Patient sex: F
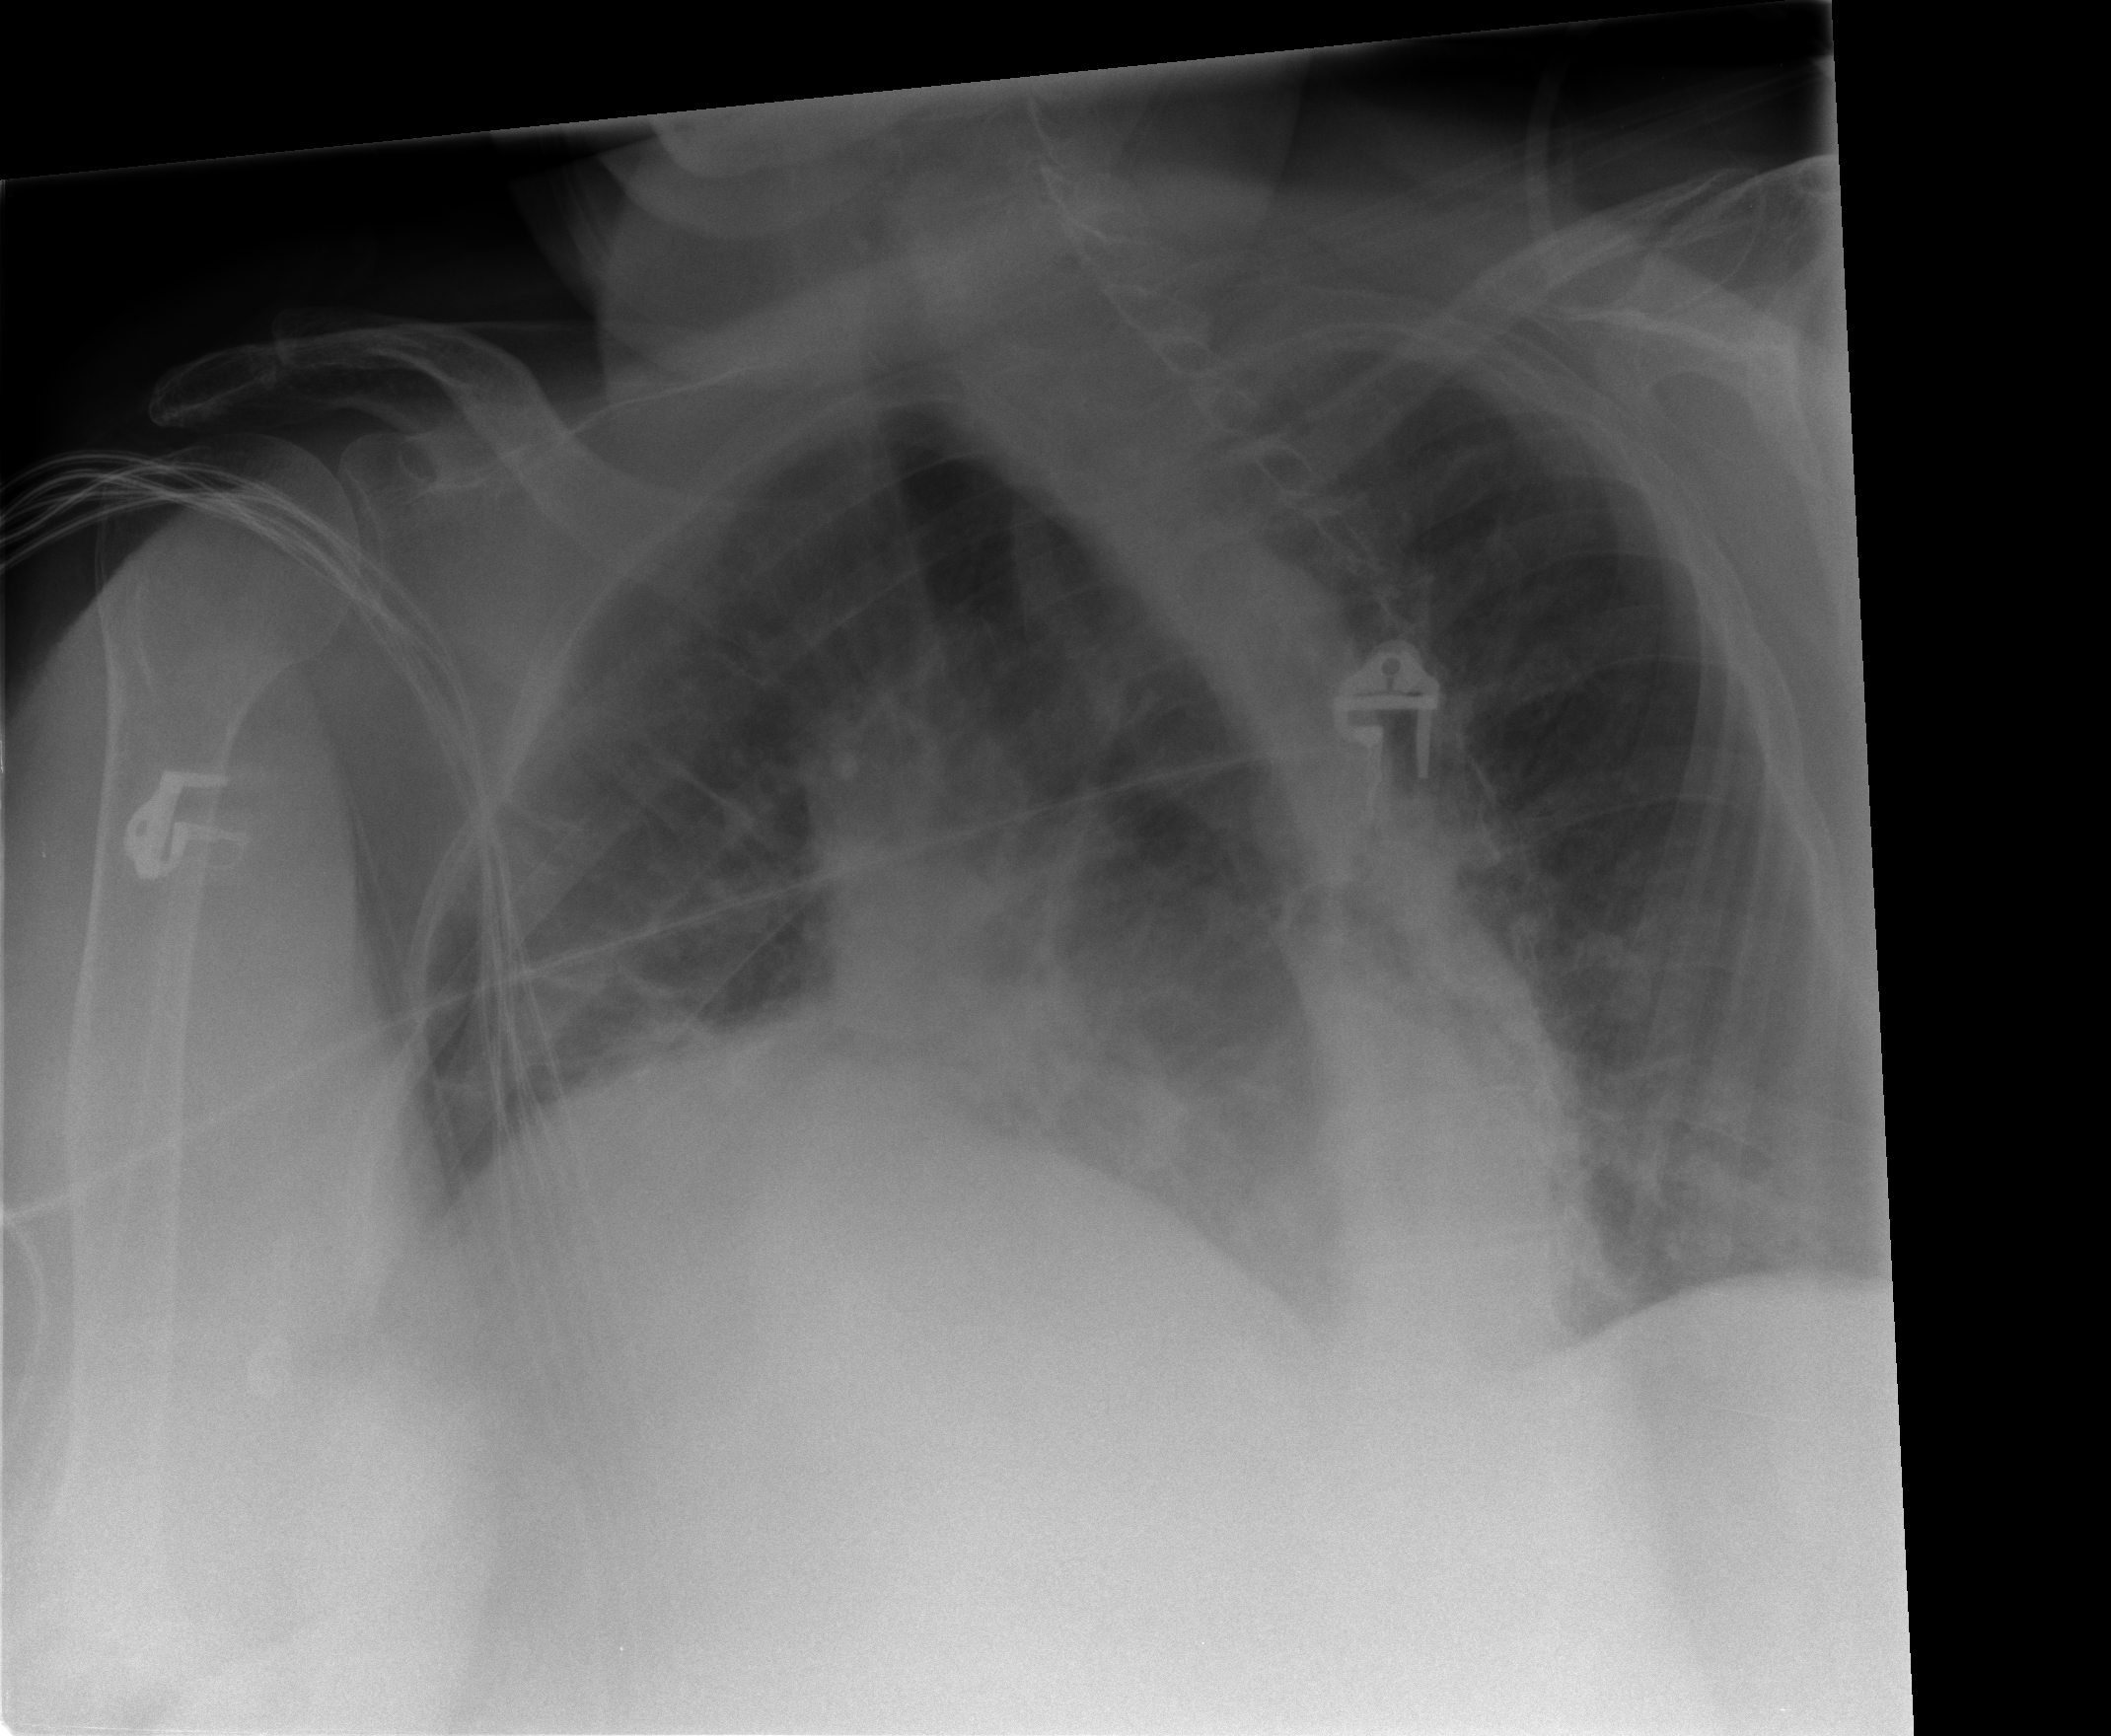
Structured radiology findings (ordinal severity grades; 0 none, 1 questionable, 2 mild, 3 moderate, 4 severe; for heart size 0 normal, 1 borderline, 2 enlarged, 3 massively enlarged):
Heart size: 0
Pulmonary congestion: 2
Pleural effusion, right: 0
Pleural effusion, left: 2
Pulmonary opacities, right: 2
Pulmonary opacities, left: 1
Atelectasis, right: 2
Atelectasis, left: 2